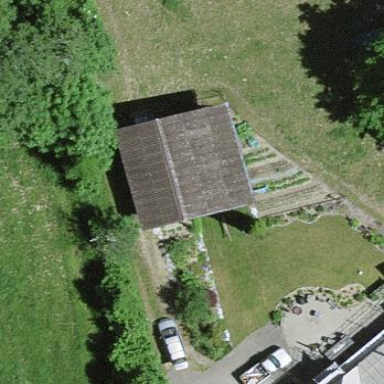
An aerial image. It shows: Shed building.